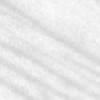
Label: change